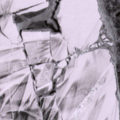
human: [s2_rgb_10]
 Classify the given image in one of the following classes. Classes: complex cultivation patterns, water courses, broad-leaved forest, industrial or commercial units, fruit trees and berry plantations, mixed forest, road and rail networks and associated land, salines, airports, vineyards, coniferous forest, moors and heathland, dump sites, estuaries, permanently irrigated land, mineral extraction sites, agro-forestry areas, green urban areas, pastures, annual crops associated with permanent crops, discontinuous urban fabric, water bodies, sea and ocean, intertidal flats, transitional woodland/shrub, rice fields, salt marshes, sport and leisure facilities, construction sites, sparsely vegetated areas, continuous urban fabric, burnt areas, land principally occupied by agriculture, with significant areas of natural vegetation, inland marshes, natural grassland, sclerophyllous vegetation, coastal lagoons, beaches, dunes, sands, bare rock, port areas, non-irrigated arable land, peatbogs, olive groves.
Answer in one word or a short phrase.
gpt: sea and ocean